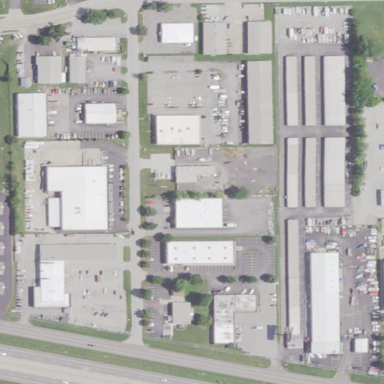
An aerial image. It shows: Commercial area.